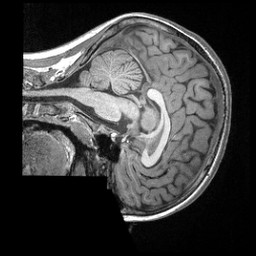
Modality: T1w
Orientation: sagittal
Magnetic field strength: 3 T